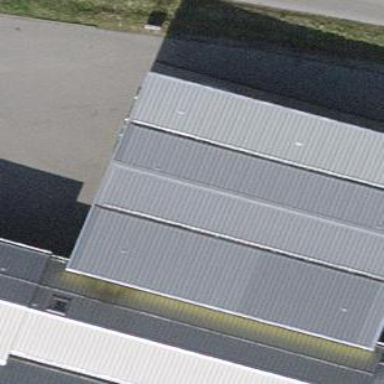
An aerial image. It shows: View of roof of building.